Platform: macOS
Application: Arc Browser
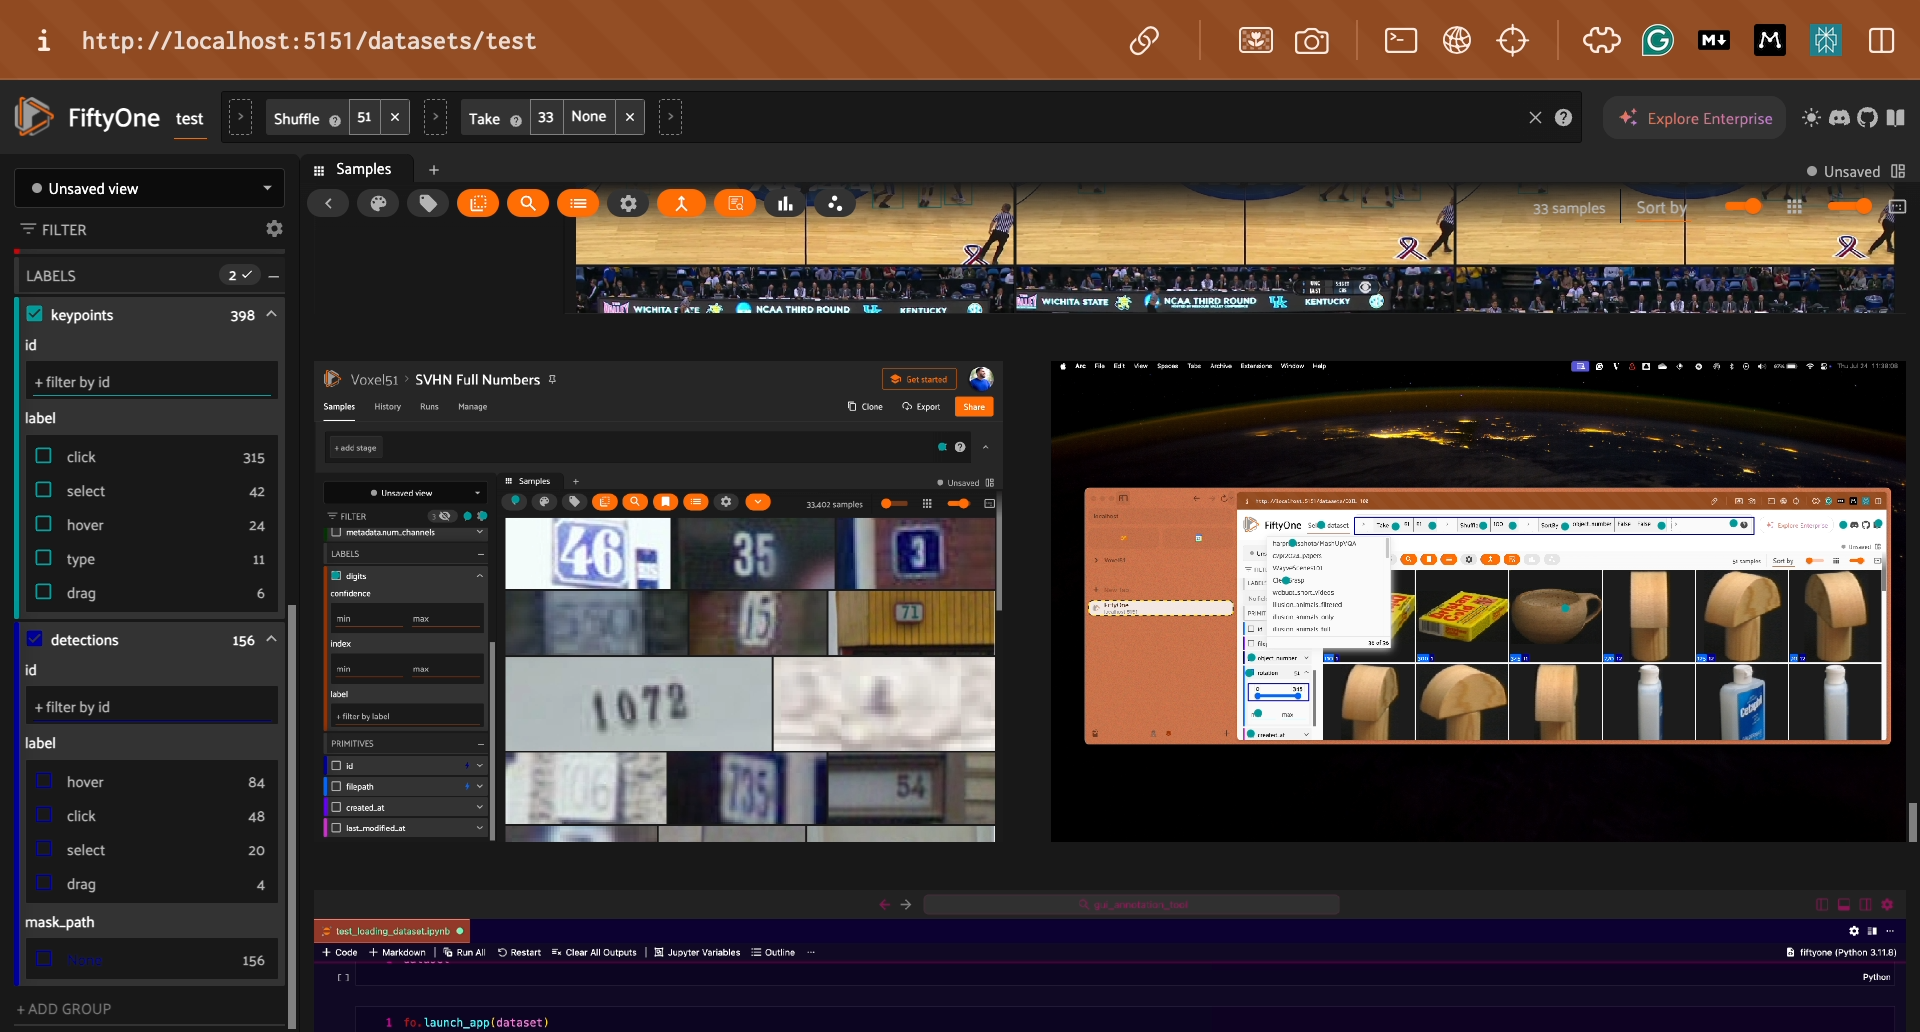
task_description: Open the saved views menu
action_type: click
element_info: Menu Item
steps_since_start: 1